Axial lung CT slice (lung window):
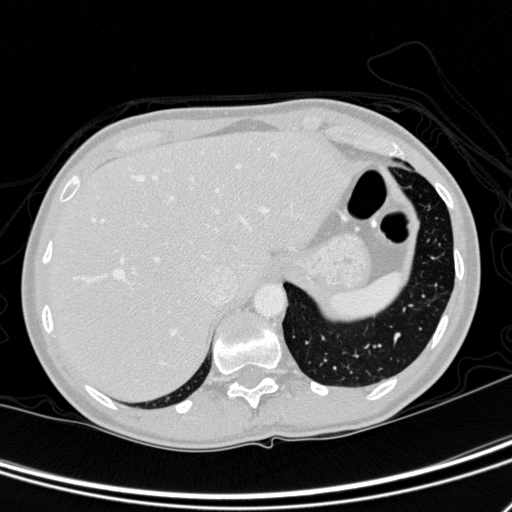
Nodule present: no